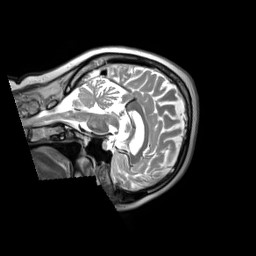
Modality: T2w
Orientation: sagittal
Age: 60
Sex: female
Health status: ill
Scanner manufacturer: siemens
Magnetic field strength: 3 T
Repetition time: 2.8 s
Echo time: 0.326 s